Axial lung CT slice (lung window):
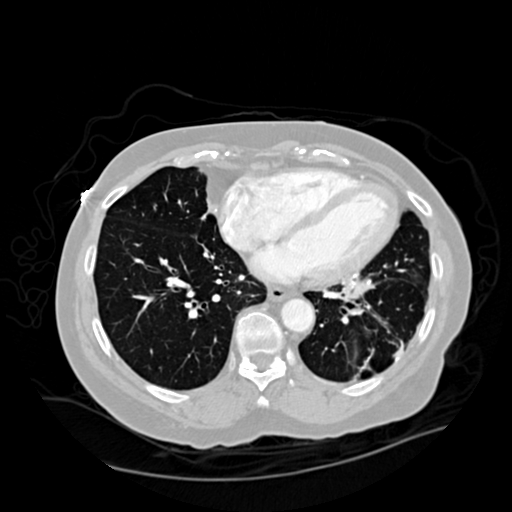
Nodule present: no